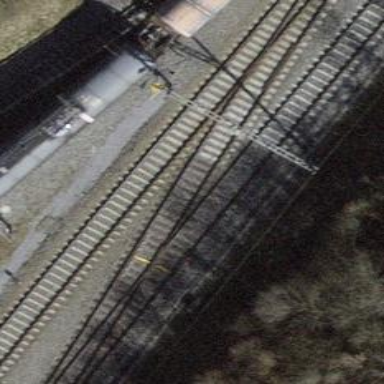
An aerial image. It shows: Railway track with contact lines for electrification.